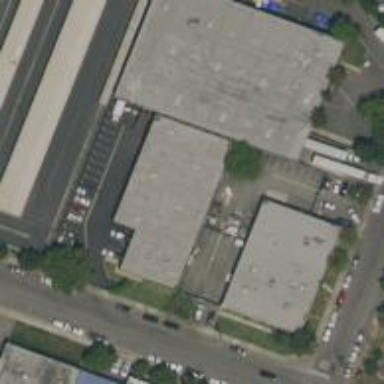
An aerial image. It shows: Warehouse.